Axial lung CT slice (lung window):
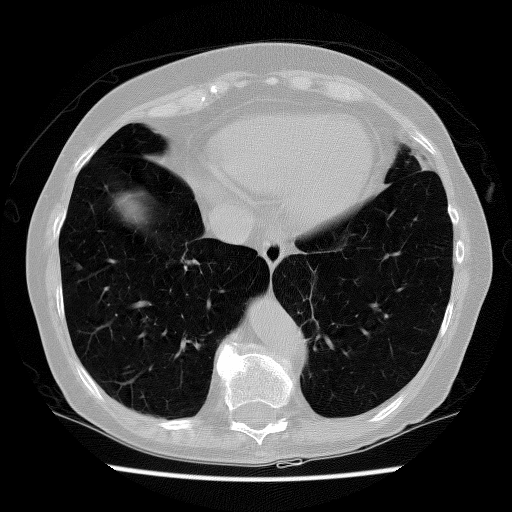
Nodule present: yes
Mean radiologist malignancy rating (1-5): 2.25